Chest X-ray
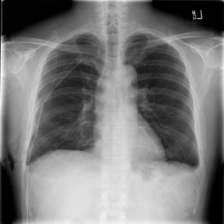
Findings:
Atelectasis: negative
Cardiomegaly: negative
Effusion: positive
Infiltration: negative
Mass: negative
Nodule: negative
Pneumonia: negative
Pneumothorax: negative
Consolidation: negative
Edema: negative
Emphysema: positive
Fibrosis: negative
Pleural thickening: negative
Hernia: negative